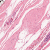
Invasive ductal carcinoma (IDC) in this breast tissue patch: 0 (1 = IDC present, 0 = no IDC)